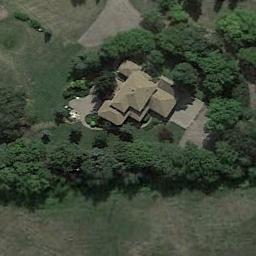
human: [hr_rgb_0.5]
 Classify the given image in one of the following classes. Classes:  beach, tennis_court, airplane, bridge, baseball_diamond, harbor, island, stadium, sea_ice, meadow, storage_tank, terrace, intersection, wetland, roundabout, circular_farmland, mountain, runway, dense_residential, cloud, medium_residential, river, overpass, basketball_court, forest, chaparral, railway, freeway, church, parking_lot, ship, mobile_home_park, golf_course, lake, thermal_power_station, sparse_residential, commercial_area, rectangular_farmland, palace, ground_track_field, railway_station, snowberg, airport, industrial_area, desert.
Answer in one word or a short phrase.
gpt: sparse_residential